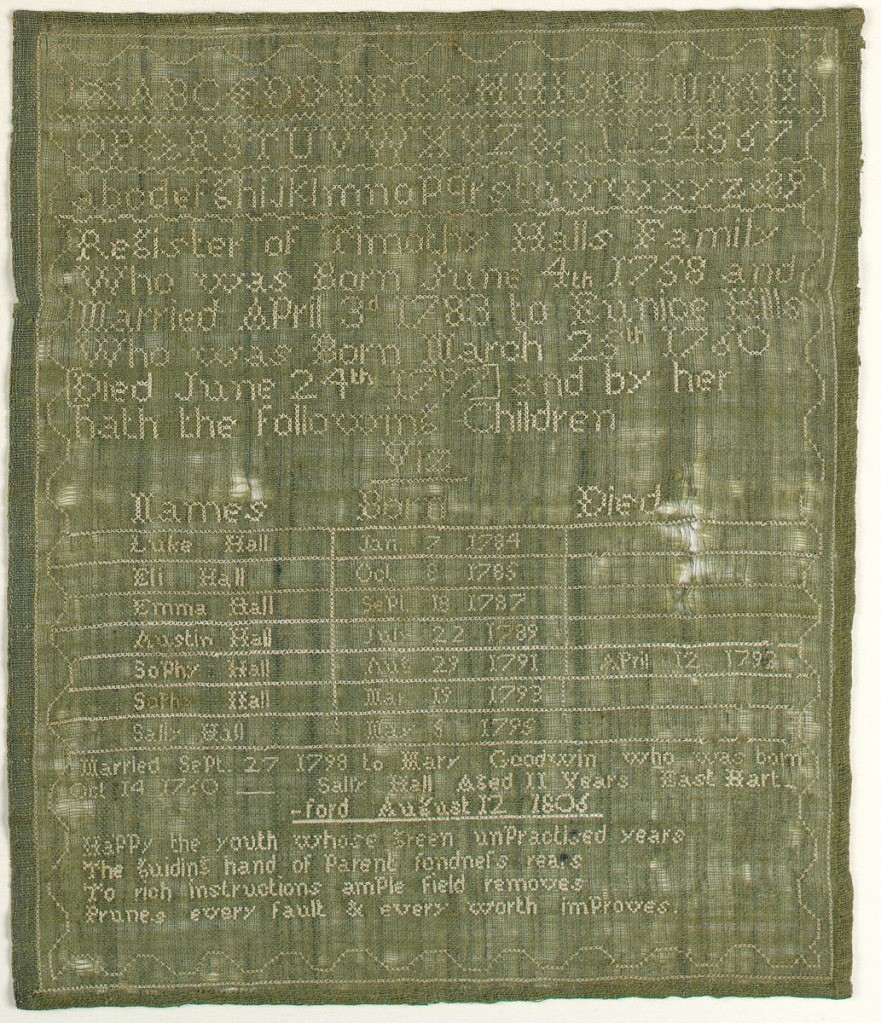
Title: Sampler
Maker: Sally Hall, American
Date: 1806
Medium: silk embroidery, wool warp, linen weft Technique: embroidered in cross stitch on plain weave foundation
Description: Embroidered in white on a green ground are two alphabets, followed by
Register of Timothy Hall's Family
Who was born June 4th 1758 and
Married April 3 1783 to Eunice Hills
Who was born March 25 1760
Died June 24th 1797 and by her
hath the following children

Followed by a table of the children's names and birth and death dates. Below, the inscription and a verse:
Happy the youth whose green unpractised [sic] years
The guiding hand of parent fondness rears
To rich instructions ample field removes
Prunes every fault and every worth improves